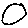
Label: circle